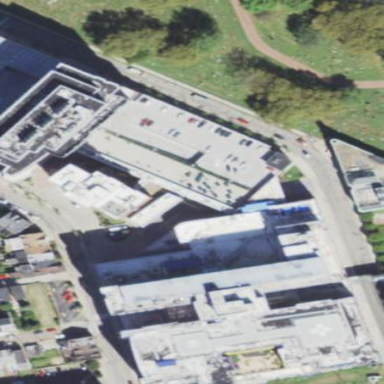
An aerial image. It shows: Hospital providing healthcare services.